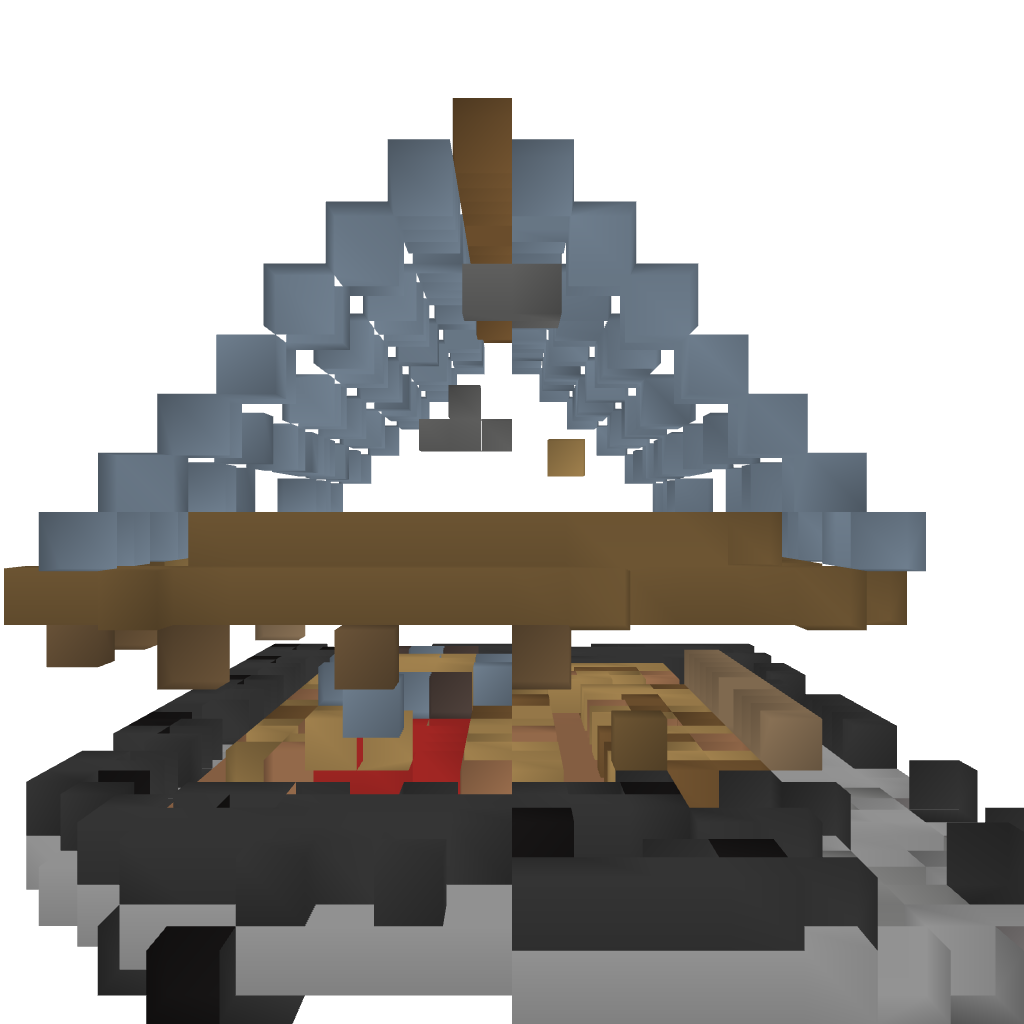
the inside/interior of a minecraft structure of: rustic home